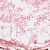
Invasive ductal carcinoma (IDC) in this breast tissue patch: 0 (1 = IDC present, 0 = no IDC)